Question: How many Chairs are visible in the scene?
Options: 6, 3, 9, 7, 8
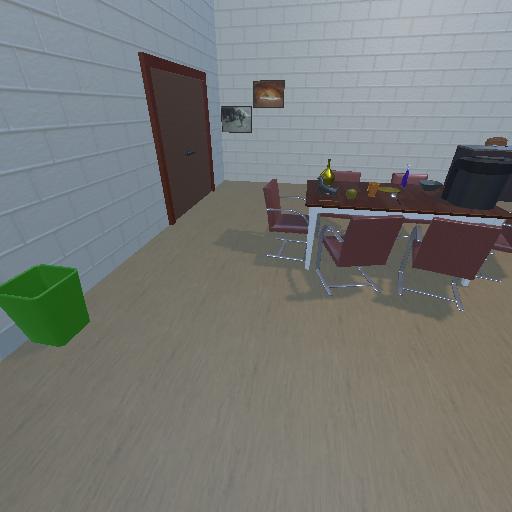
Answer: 6